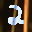
Label: 2